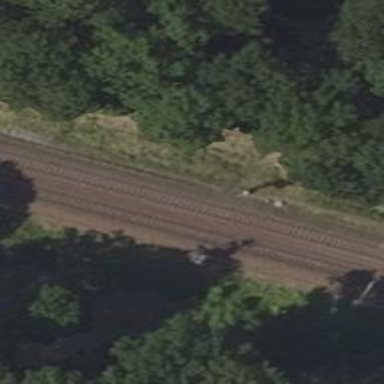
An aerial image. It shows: Railway signal.